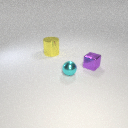
small cyan metal sphere in front of small purple metal cube